Modality: CBCT
Slice 69 of 240
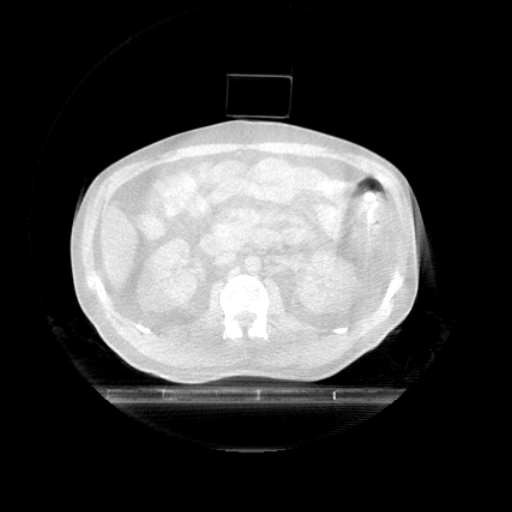